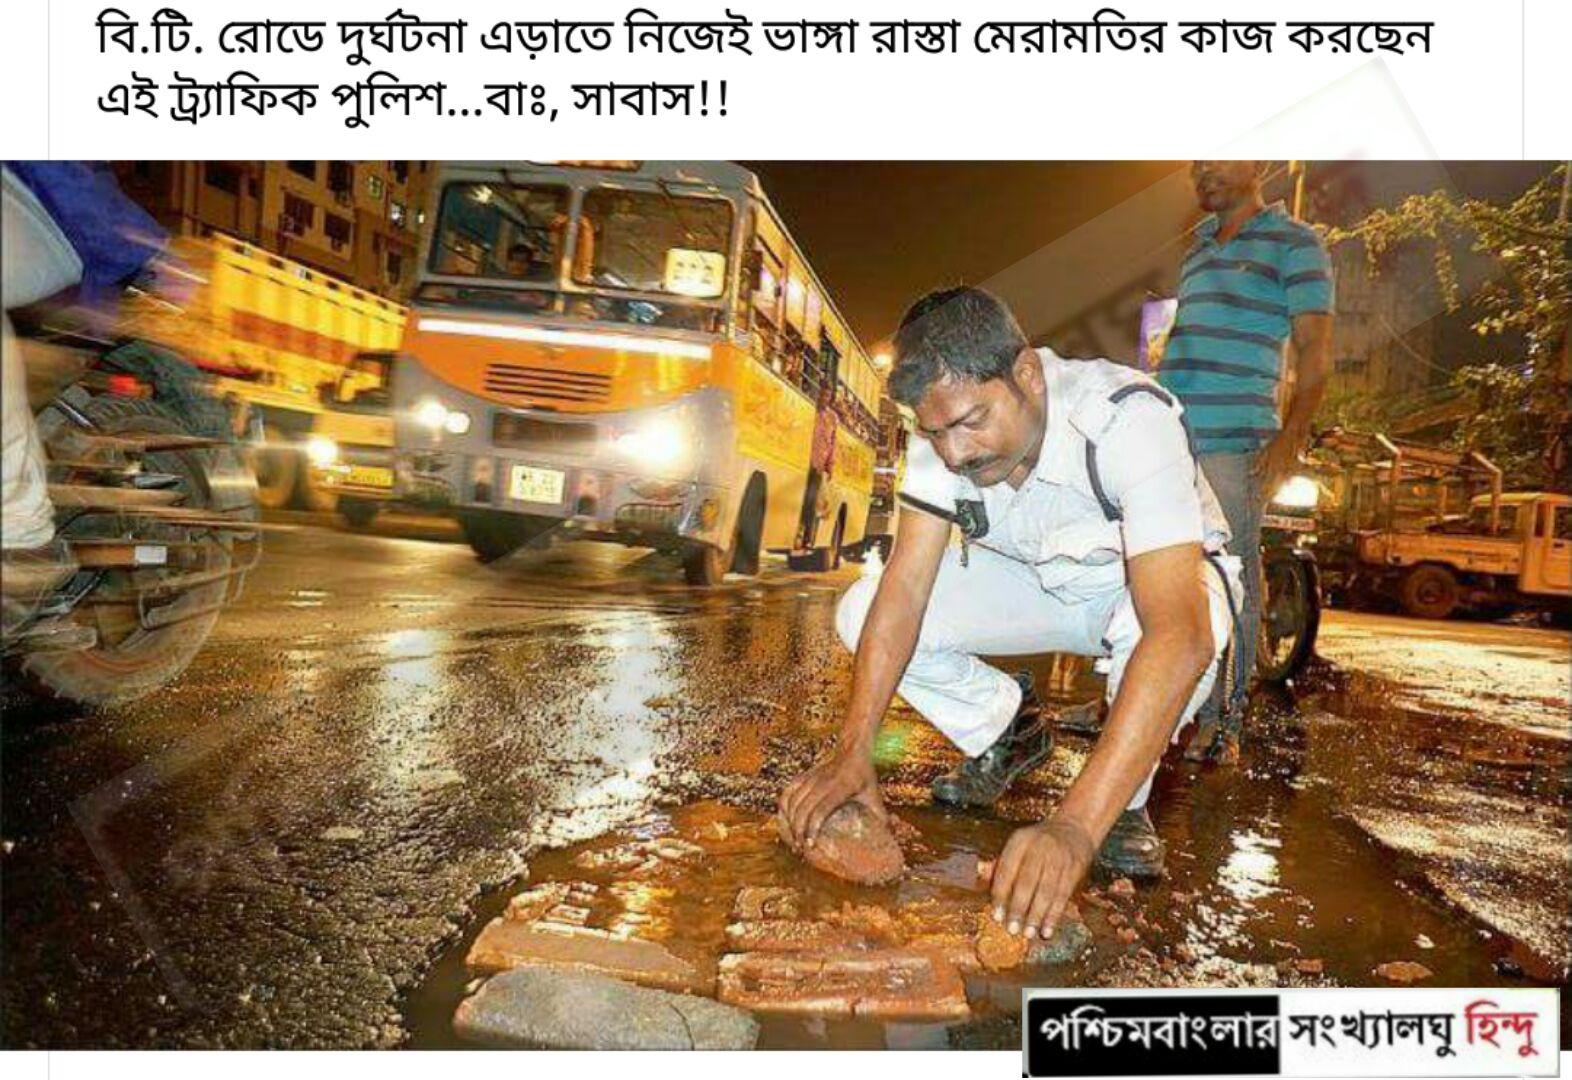
Text: বিটি রোডে দুর্ঘটনা এড়াতে নিজেই ভাঙগা রাস্তা মেরামতের কাজ করছেন এই ট্রাফিক পুলিশ... বা সাবাস।
Label: Non Hate